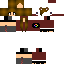
A female human skin with medium skin, wearing brown long hair dressed in a blue hoodie and gray skirt, featuring a closed mouth.